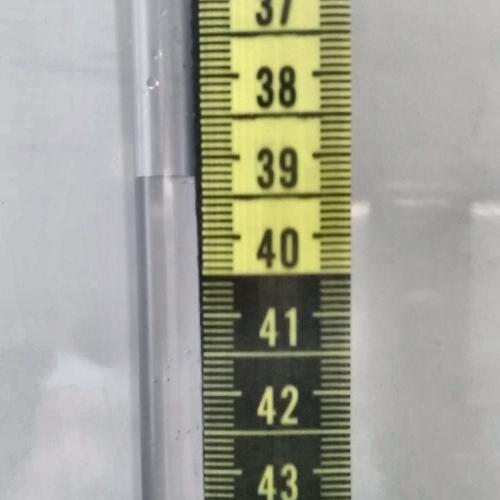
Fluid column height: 39.3 cm